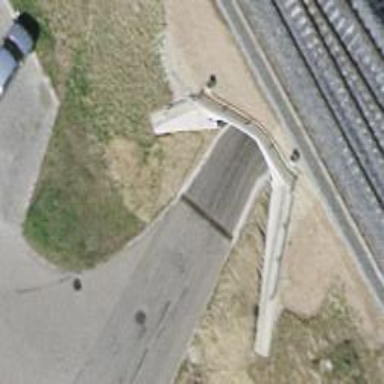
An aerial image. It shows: Unclassified road with tunnel.